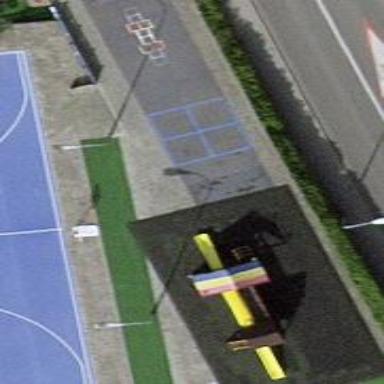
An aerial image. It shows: Playground area for leisure activities on the land.